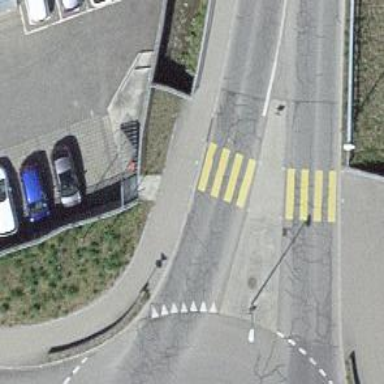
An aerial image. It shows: Zebra crossing on the road.